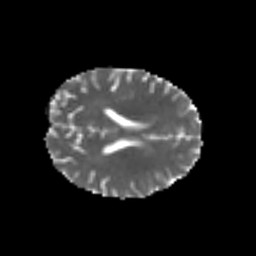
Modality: MD
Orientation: axial
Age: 25
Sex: male
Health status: healthy